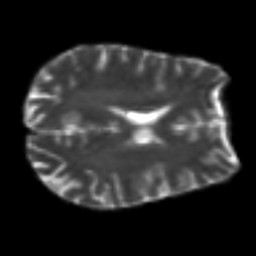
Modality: T2w
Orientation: axial
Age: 49
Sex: female
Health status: healthy
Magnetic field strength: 3 T
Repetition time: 9 s
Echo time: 0.093 s